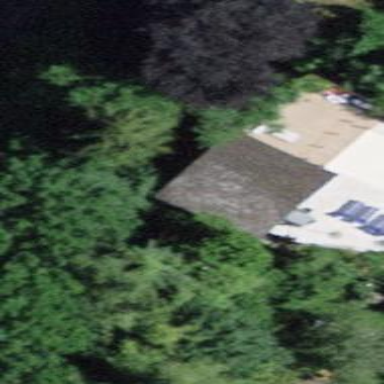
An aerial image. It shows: Shed building.